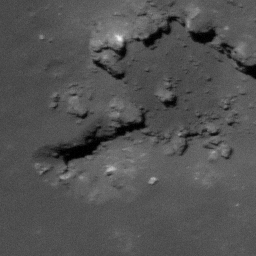
Pit: Jackson 1b
Host crater: Jackson
Host type: impact_melt
Lunar coordinates: latitude 22.419, longitude 196.283